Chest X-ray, PA view. Patient: 71 years old, sex M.
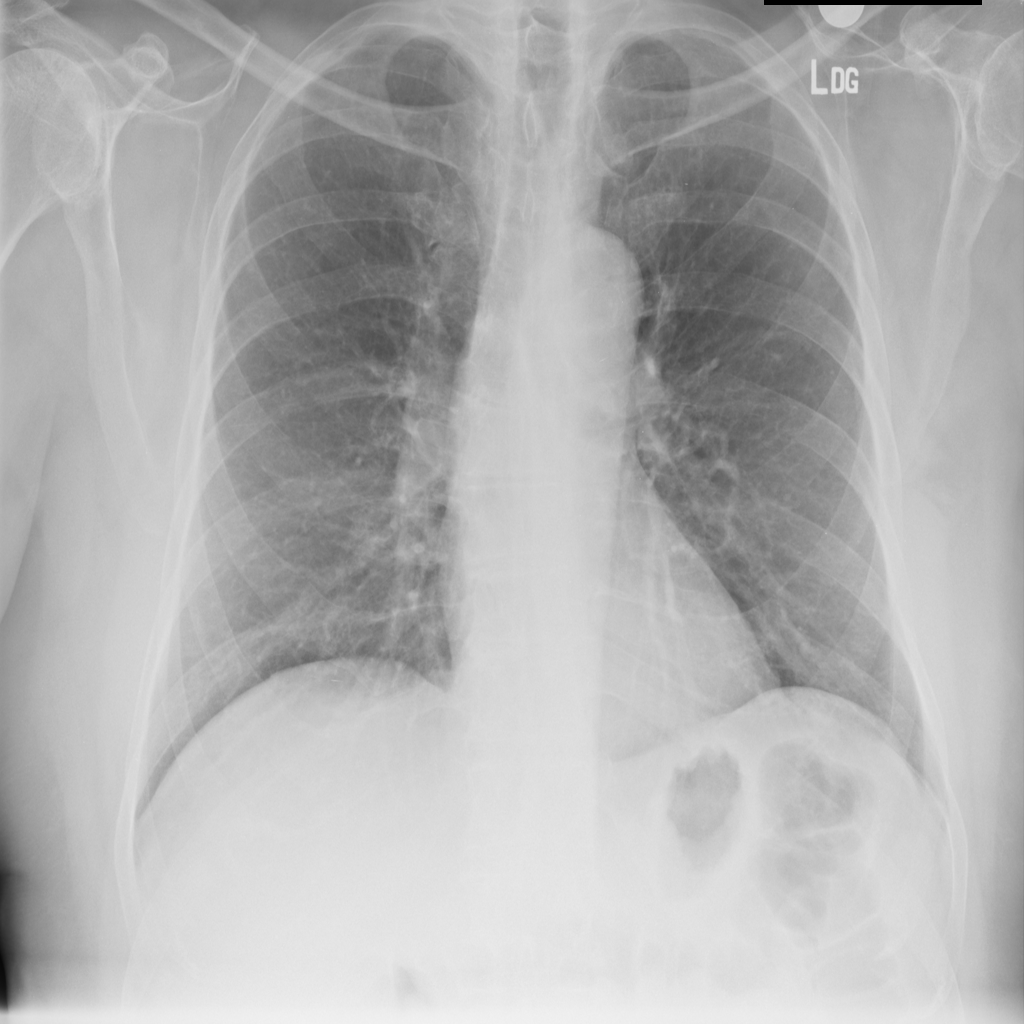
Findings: No Finding